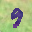
Label: 9